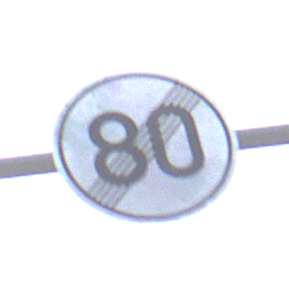
Verkehrszeichen: EndeGeschwindigkeit80
Umgebung: Outdoor, Nature
Tageszeit: SunriseSunset
Wetter: Overcast
Licht: Natural
Jahreszeit: NotSpecified
Kontrast: LowContrast